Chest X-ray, AP view. Patient: 14 years old, sex M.
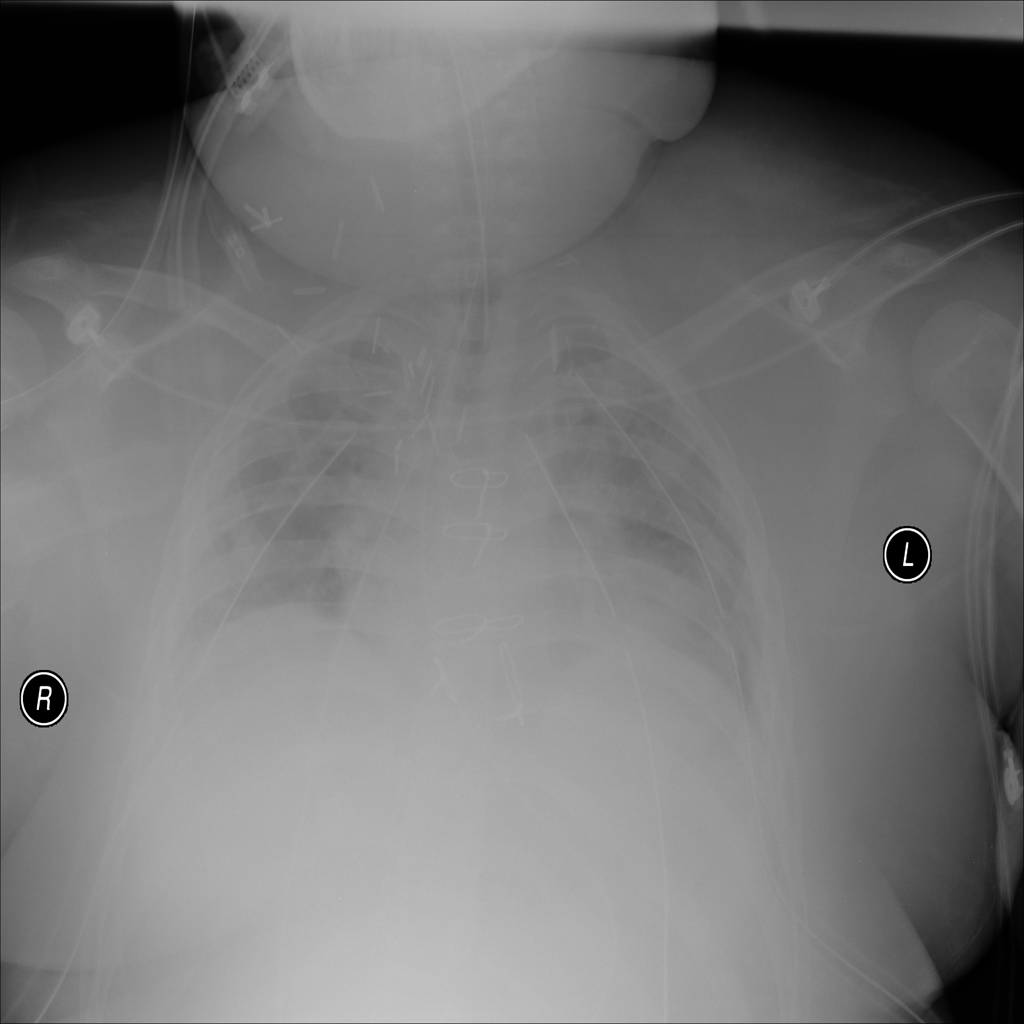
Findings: No Finding